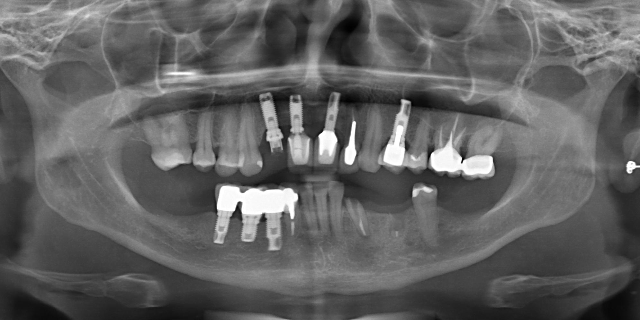
adult